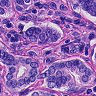
Metastatic tissue present: yes